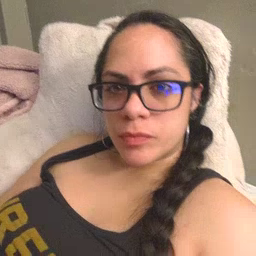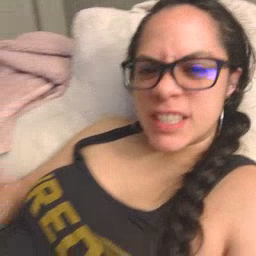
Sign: scissors